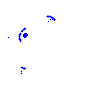
Particle: kaon